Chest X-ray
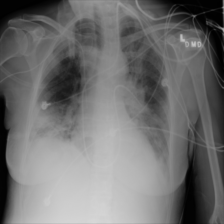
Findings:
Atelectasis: negative
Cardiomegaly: negative
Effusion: positive
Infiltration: positive
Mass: negative
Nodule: negative
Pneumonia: negative
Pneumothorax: negative
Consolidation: negative
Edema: negative
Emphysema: negative
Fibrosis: negative
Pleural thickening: negative
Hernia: negative